Question: I'm using the code below to start a presentation in C#:
'''
var app = new Microsoft.Office.Interop.PowerPoint.Application();
var pres = app.Presentations;
Presentation objPres = pres.Open(@"C: est.pptx", MsoTriState.msoTrue, MsoTriState.msoTrue);
objPres.SlideShowSettings.Run();
'''
How can I start the presentation from a custom start index? Let's say the 4th slide.
How can I start the presentation with a custom window size (standard is fullscreen)?
Please check the image below - with these settings the presentation is started in a window. How can I set these values through the interops?

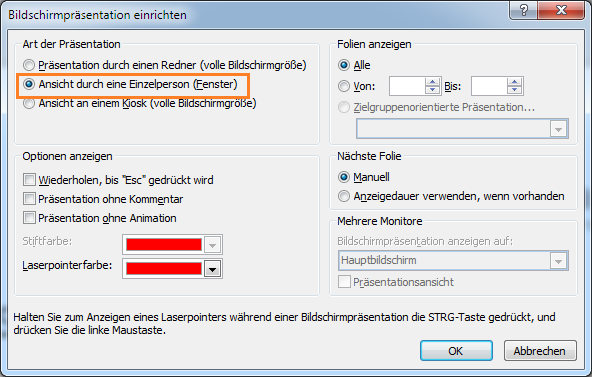
Answer: This is how you'd do it in VBA. It should be simple enough to adapt to .Net. It's just a matter of setting a few properties before invoking the .Run method.
'''
Sub Example()
With ActivePresentation.SlideShowSettings
' display a range of slides:
.RangeType = ppShowSlideRange
' Start with slide 5
.StartingSlide = 5
' Specify the ending slide or as here,
' have it run to the end of the presentation:
.EndingSlide = ActivePresentation.Slides.Count
' window, not fullscreen/kiosk:
.ShowType = ppShowTypeWindow
' and show it:
.Run
End With
End Sub
'''